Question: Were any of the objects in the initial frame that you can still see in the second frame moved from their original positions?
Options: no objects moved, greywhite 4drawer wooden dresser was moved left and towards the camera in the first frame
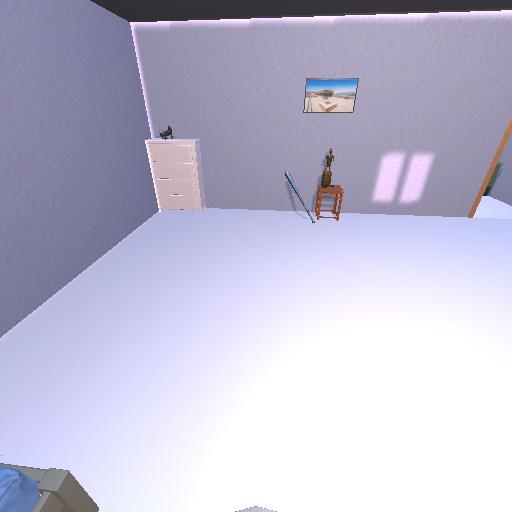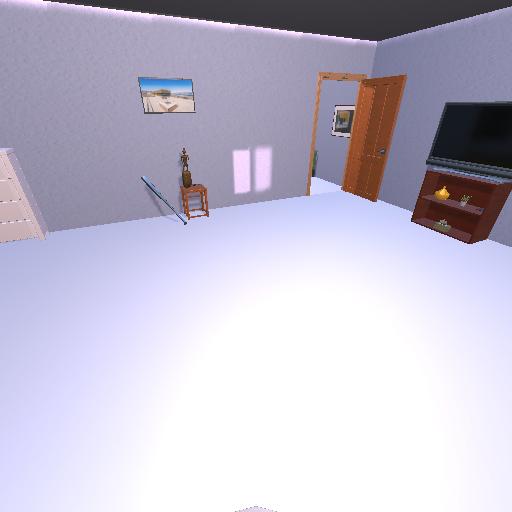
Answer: no objects moved